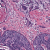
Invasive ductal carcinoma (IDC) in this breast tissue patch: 0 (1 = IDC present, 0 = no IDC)